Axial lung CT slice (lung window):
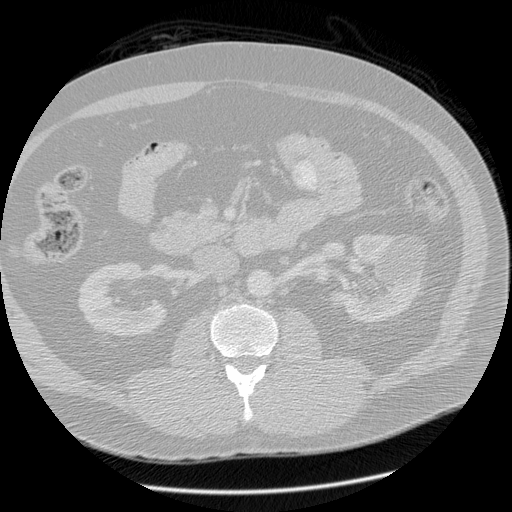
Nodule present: no